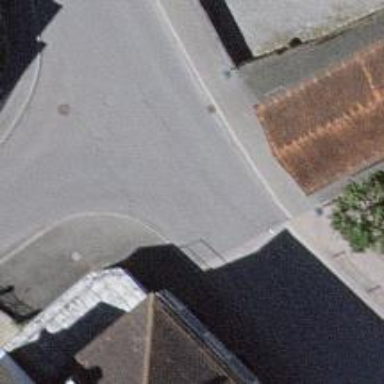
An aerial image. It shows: Residential road with sett surface.